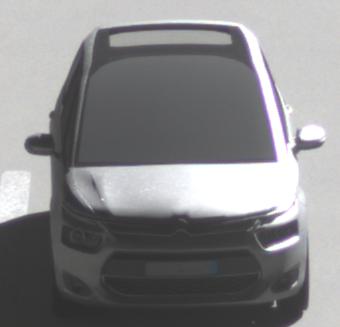
Make: Citroen
Model: Grand C4 Picasso VTi 120
Detailed model: Grand C4 Picasso (II)
Model produced from: 2013/10
Model produced until: 2015/02
Doors: 5
Color: white
Road condition: dry road
Daytime: morning or afternoon
Contrast: high contrast